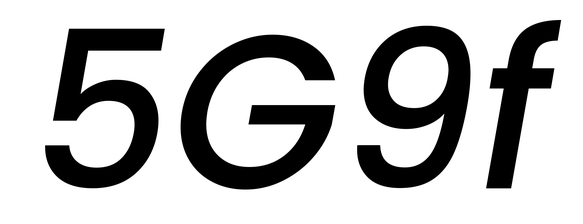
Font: Poppins-MediumItalic